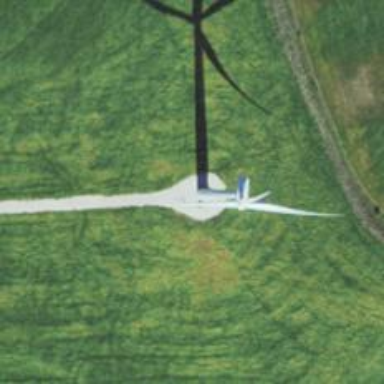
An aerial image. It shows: Wind generator in the form of horizontal axis wind turbine.